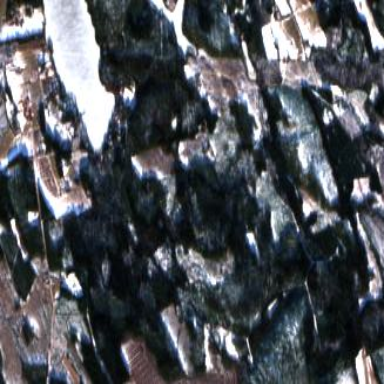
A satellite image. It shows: Mixed woodland area with various types of leaves.